Aerial crown-view tile of a tropical tree (Barro Colorado Island, Panama), acquired 20241112:
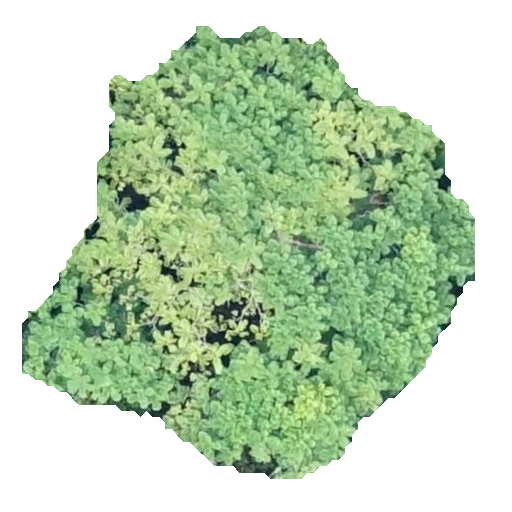
Species: Jacaranda copaia
GBIF accepted scientific name: Jacaranda copaia
Crown area: 211.396 m²